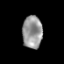
Tissue: prostate
Cell type: Epithelial cells
Senescence score: 0.352
Nuclear area (px): 639
Mean DAPI intensity: 150.646